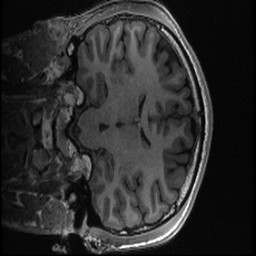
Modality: T1w
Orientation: coronal